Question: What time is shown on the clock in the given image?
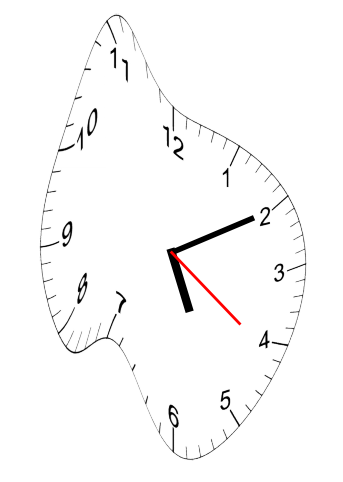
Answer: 05:10:21